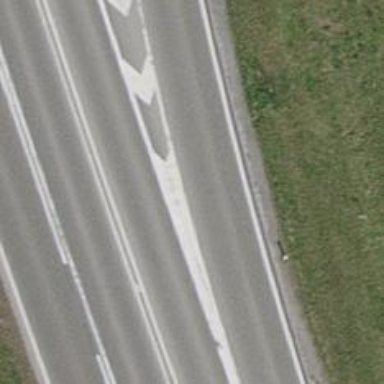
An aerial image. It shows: Trunk link road with asphalt surface.